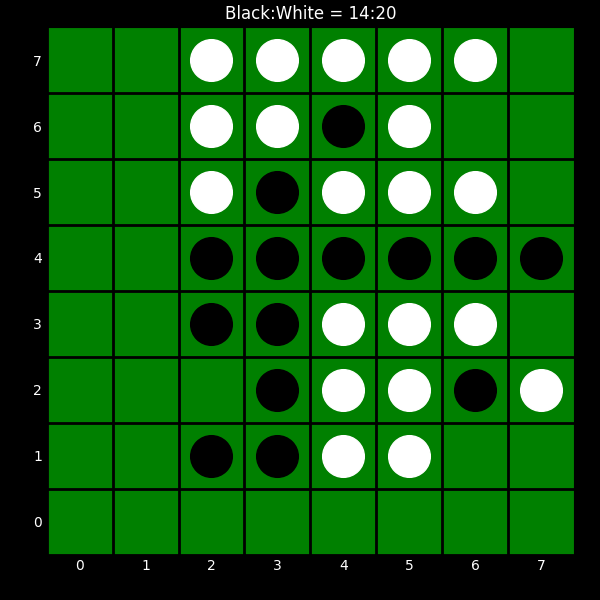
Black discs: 14
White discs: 20